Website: walmart
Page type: cart
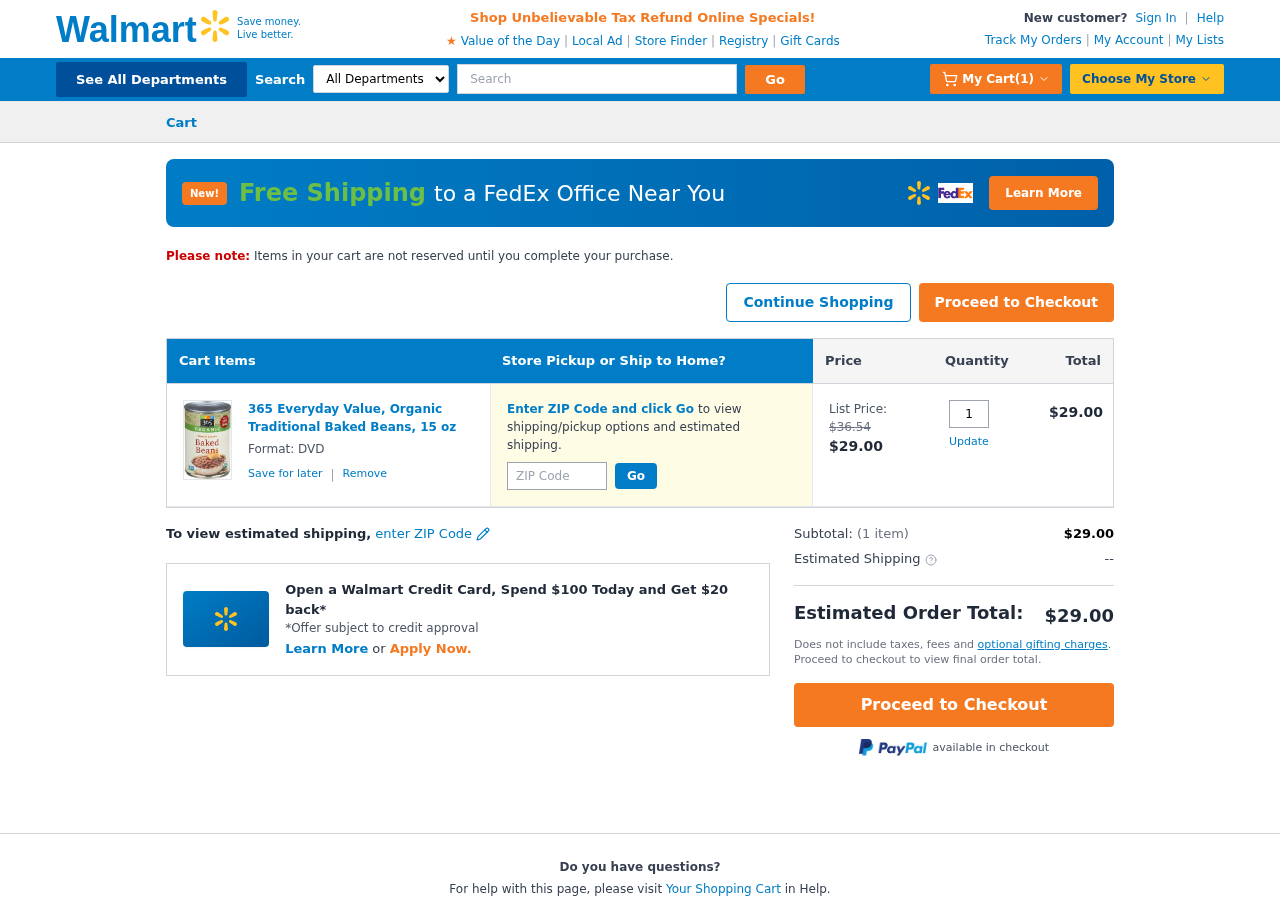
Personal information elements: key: PII_POSTCODE
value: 14662
Product elements: key: PRODUCT1_NAME
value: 365 Everyday Value, Organic Traditional Baked Beans, 15 oz
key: PRODUCT1_PRICE
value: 29
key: PRODUCT1_QUANTITY
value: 1
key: PRODUCT1_ORIGINAL_PRICE
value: $36.54
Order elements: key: ORDER_NUM_ITEMS
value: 1
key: ORDER_SUBTOTAL
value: $29.00
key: ORDER_TOTAL
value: $29.00
Search elements: key: HEADER_SEARCH
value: Search